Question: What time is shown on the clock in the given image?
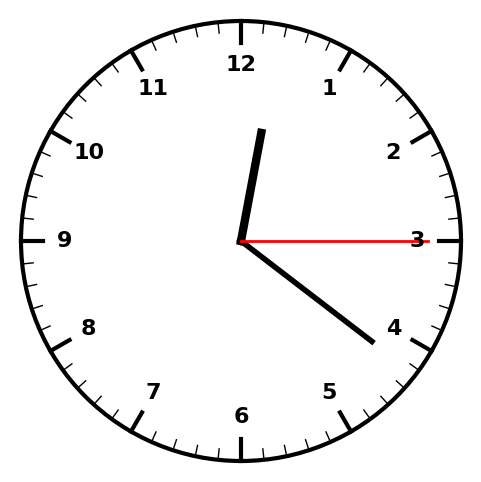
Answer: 12:21:15